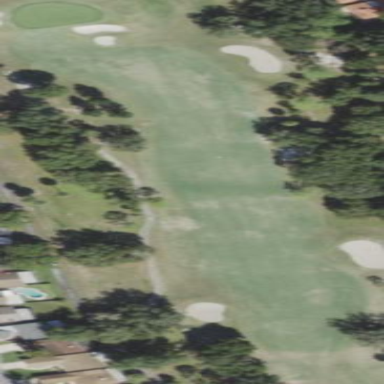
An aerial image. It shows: Scenic golf fairway.